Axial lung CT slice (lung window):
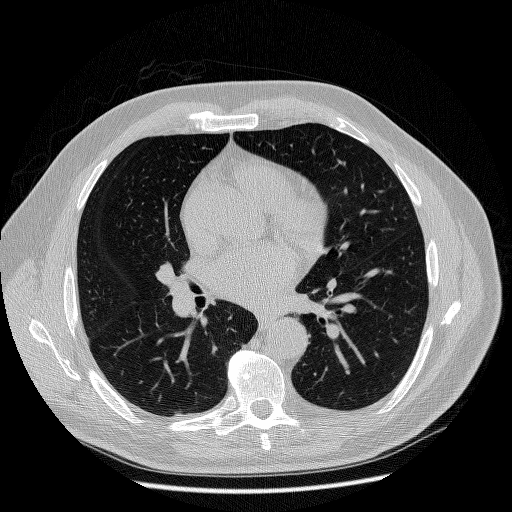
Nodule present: no